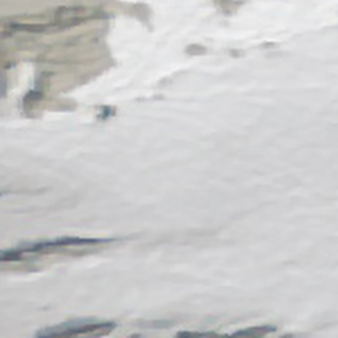
Label: other